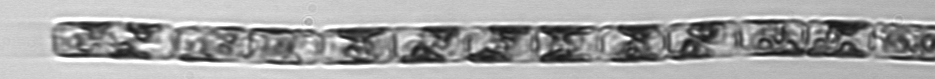
Label: Guinardia_delicatula